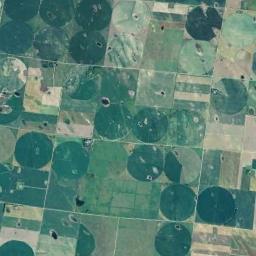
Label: circular_farmland